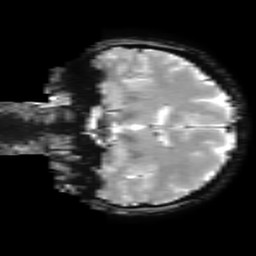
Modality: T2starw
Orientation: coronal
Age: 34
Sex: female
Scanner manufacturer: ge
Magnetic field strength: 3 T
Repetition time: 0.65 s
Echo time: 0.02 s